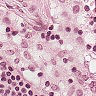
Metastatic tissue present: no